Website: apple
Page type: billing-address
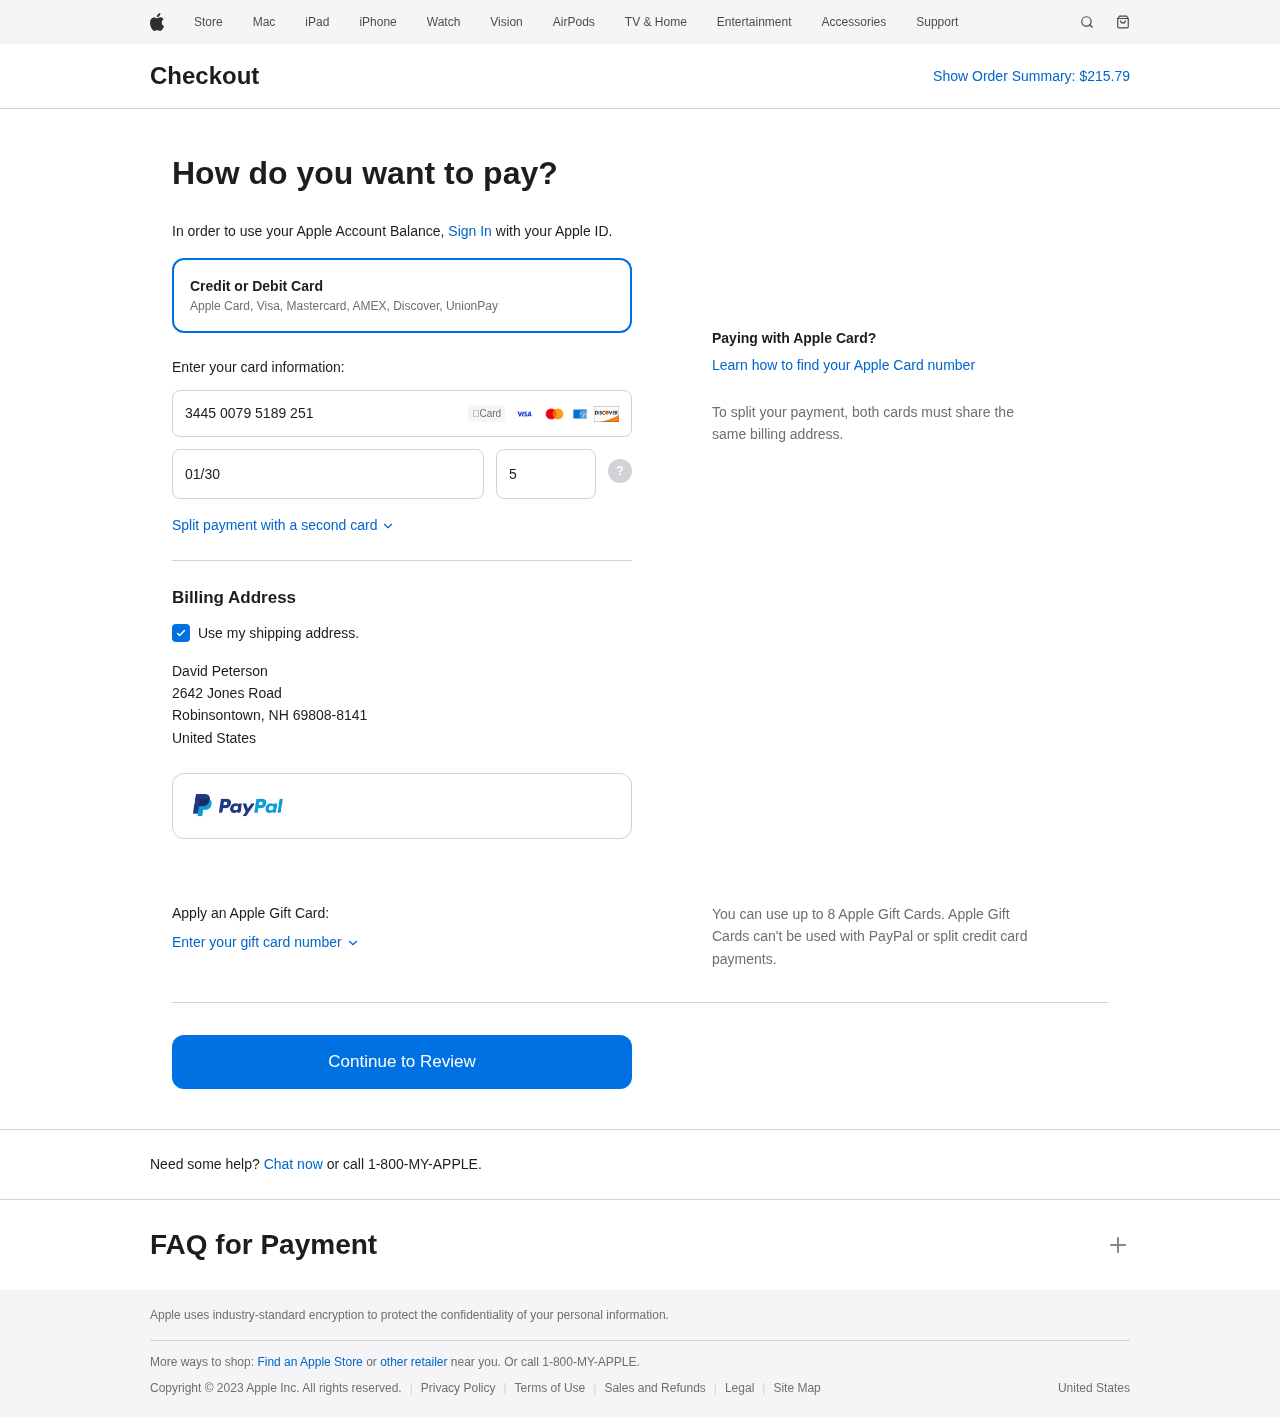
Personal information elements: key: PII_CARD_CVV
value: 5832
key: PII_CARD_EXPIRY
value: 01/30
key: PII_CARD_NUMBER
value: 3445 0079 5189 251
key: PII_CITY
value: Robinsontown
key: PII_COUNTRY
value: United States
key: PII_FULLNAME
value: David Peterson
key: PII_POSTCODE_FULL
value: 69808-8141
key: PII_STATE_ABBR
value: NH
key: PII_STREET
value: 2642 Jones Road
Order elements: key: ORDER_TOTAL
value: $215.79